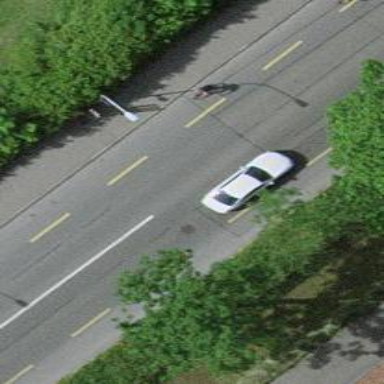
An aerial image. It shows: Secondary road with asphalt surface and designated cycle lane.